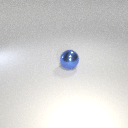
large blue metal sphere